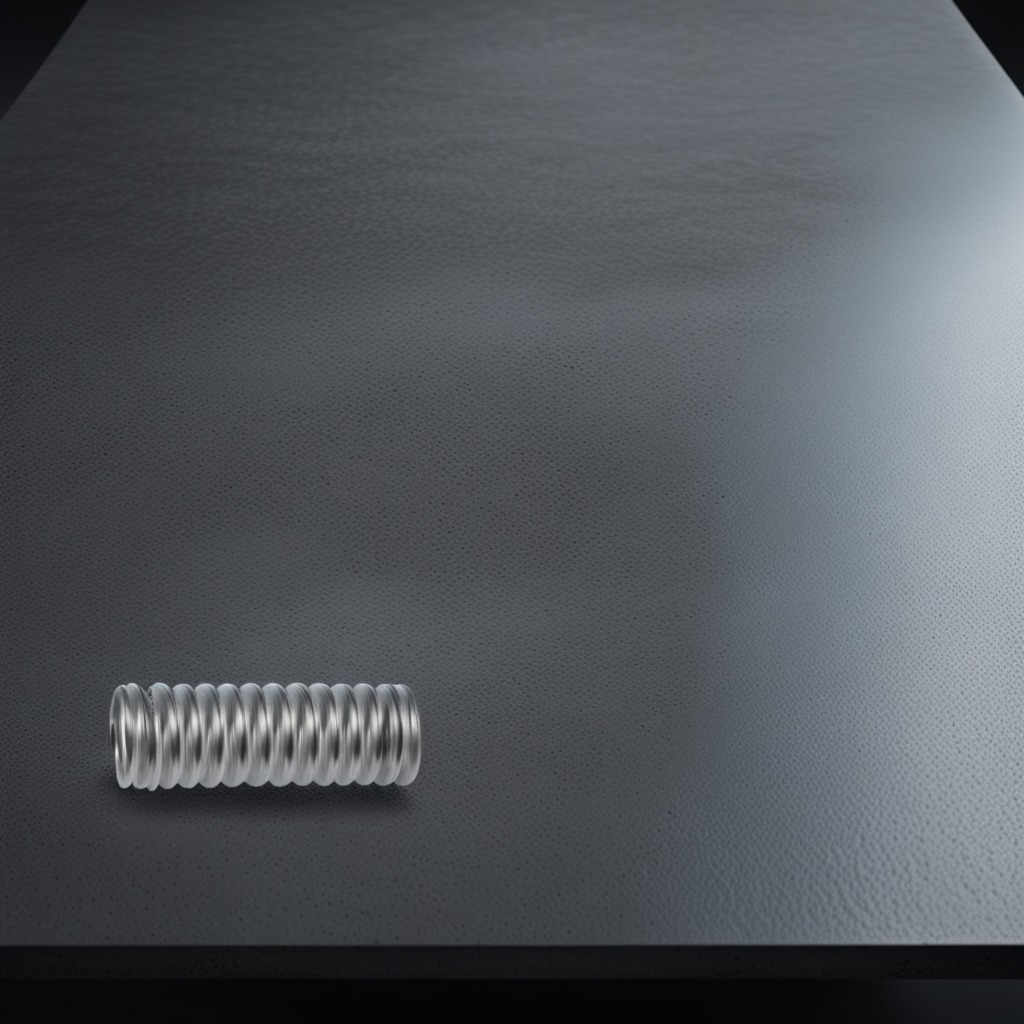
A coiled metal spring is lying on a clean granite table inside a workshop at night dim ambient light soft shadows worn but